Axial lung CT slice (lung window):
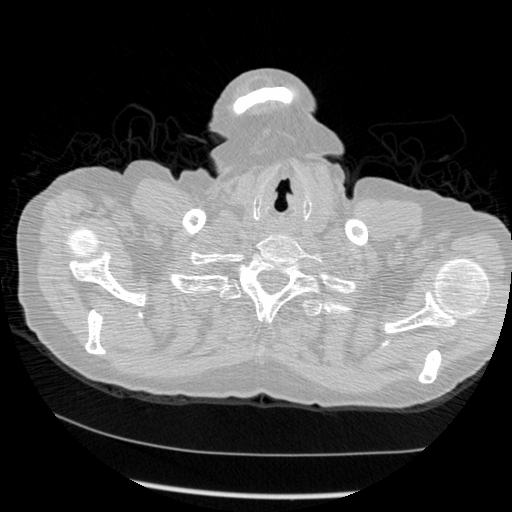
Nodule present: no